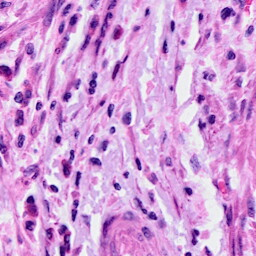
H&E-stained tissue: Cervix